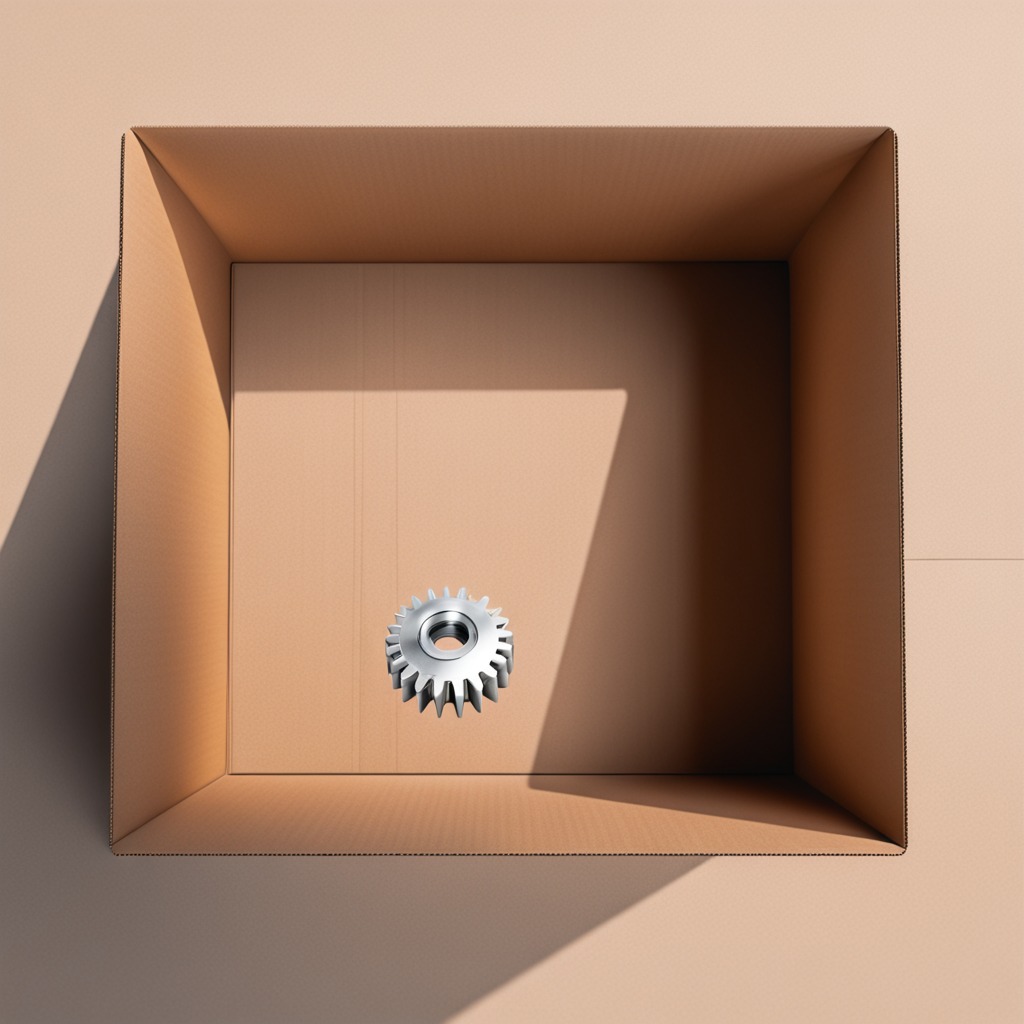
A steel gear with teeth is lying on a clean dry cardboard box surface in an outdoor workshop during daytime bright natural light soft shadows slightly creased but